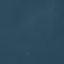
Land use / land cover class: SeaLake